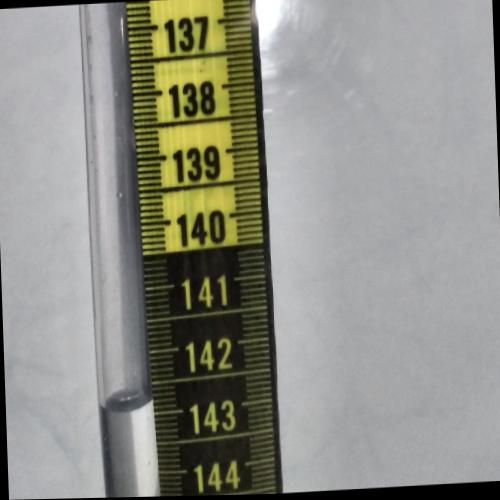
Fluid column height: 142.8 cm